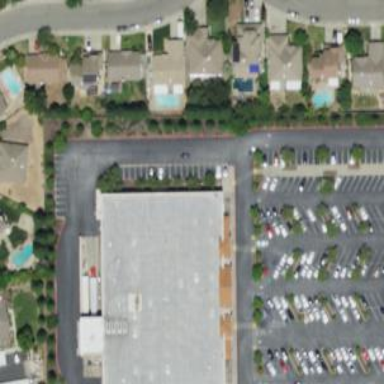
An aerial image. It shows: Supermarket located in building.